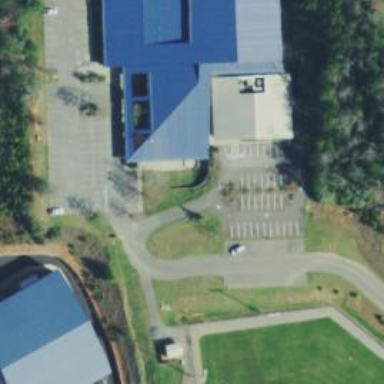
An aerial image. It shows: Community centre building.